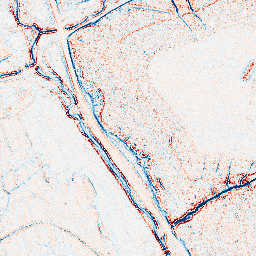
Category: edge_preserving
Decomposition family: bilateral
Decomposition parameters: d: 5
sigma_color: 50
sigma_space: 150
Upsampling method: sinc_hamming
Upsampling parameters: scale: 2
kernel_size: 16
Upsampling scale: 2